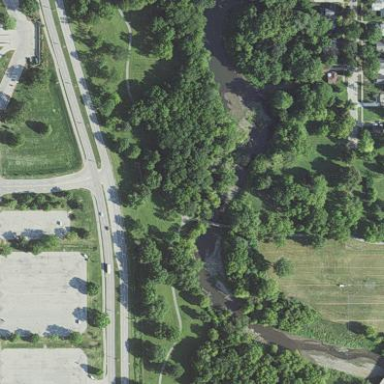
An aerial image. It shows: Park.